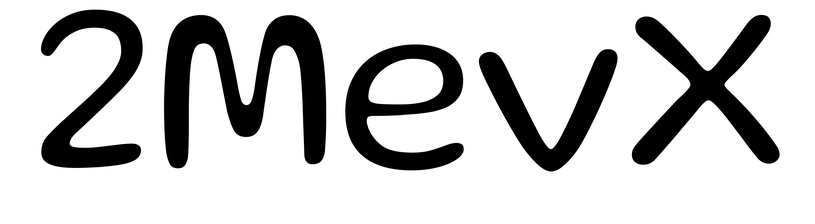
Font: Gluten_Light